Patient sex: M
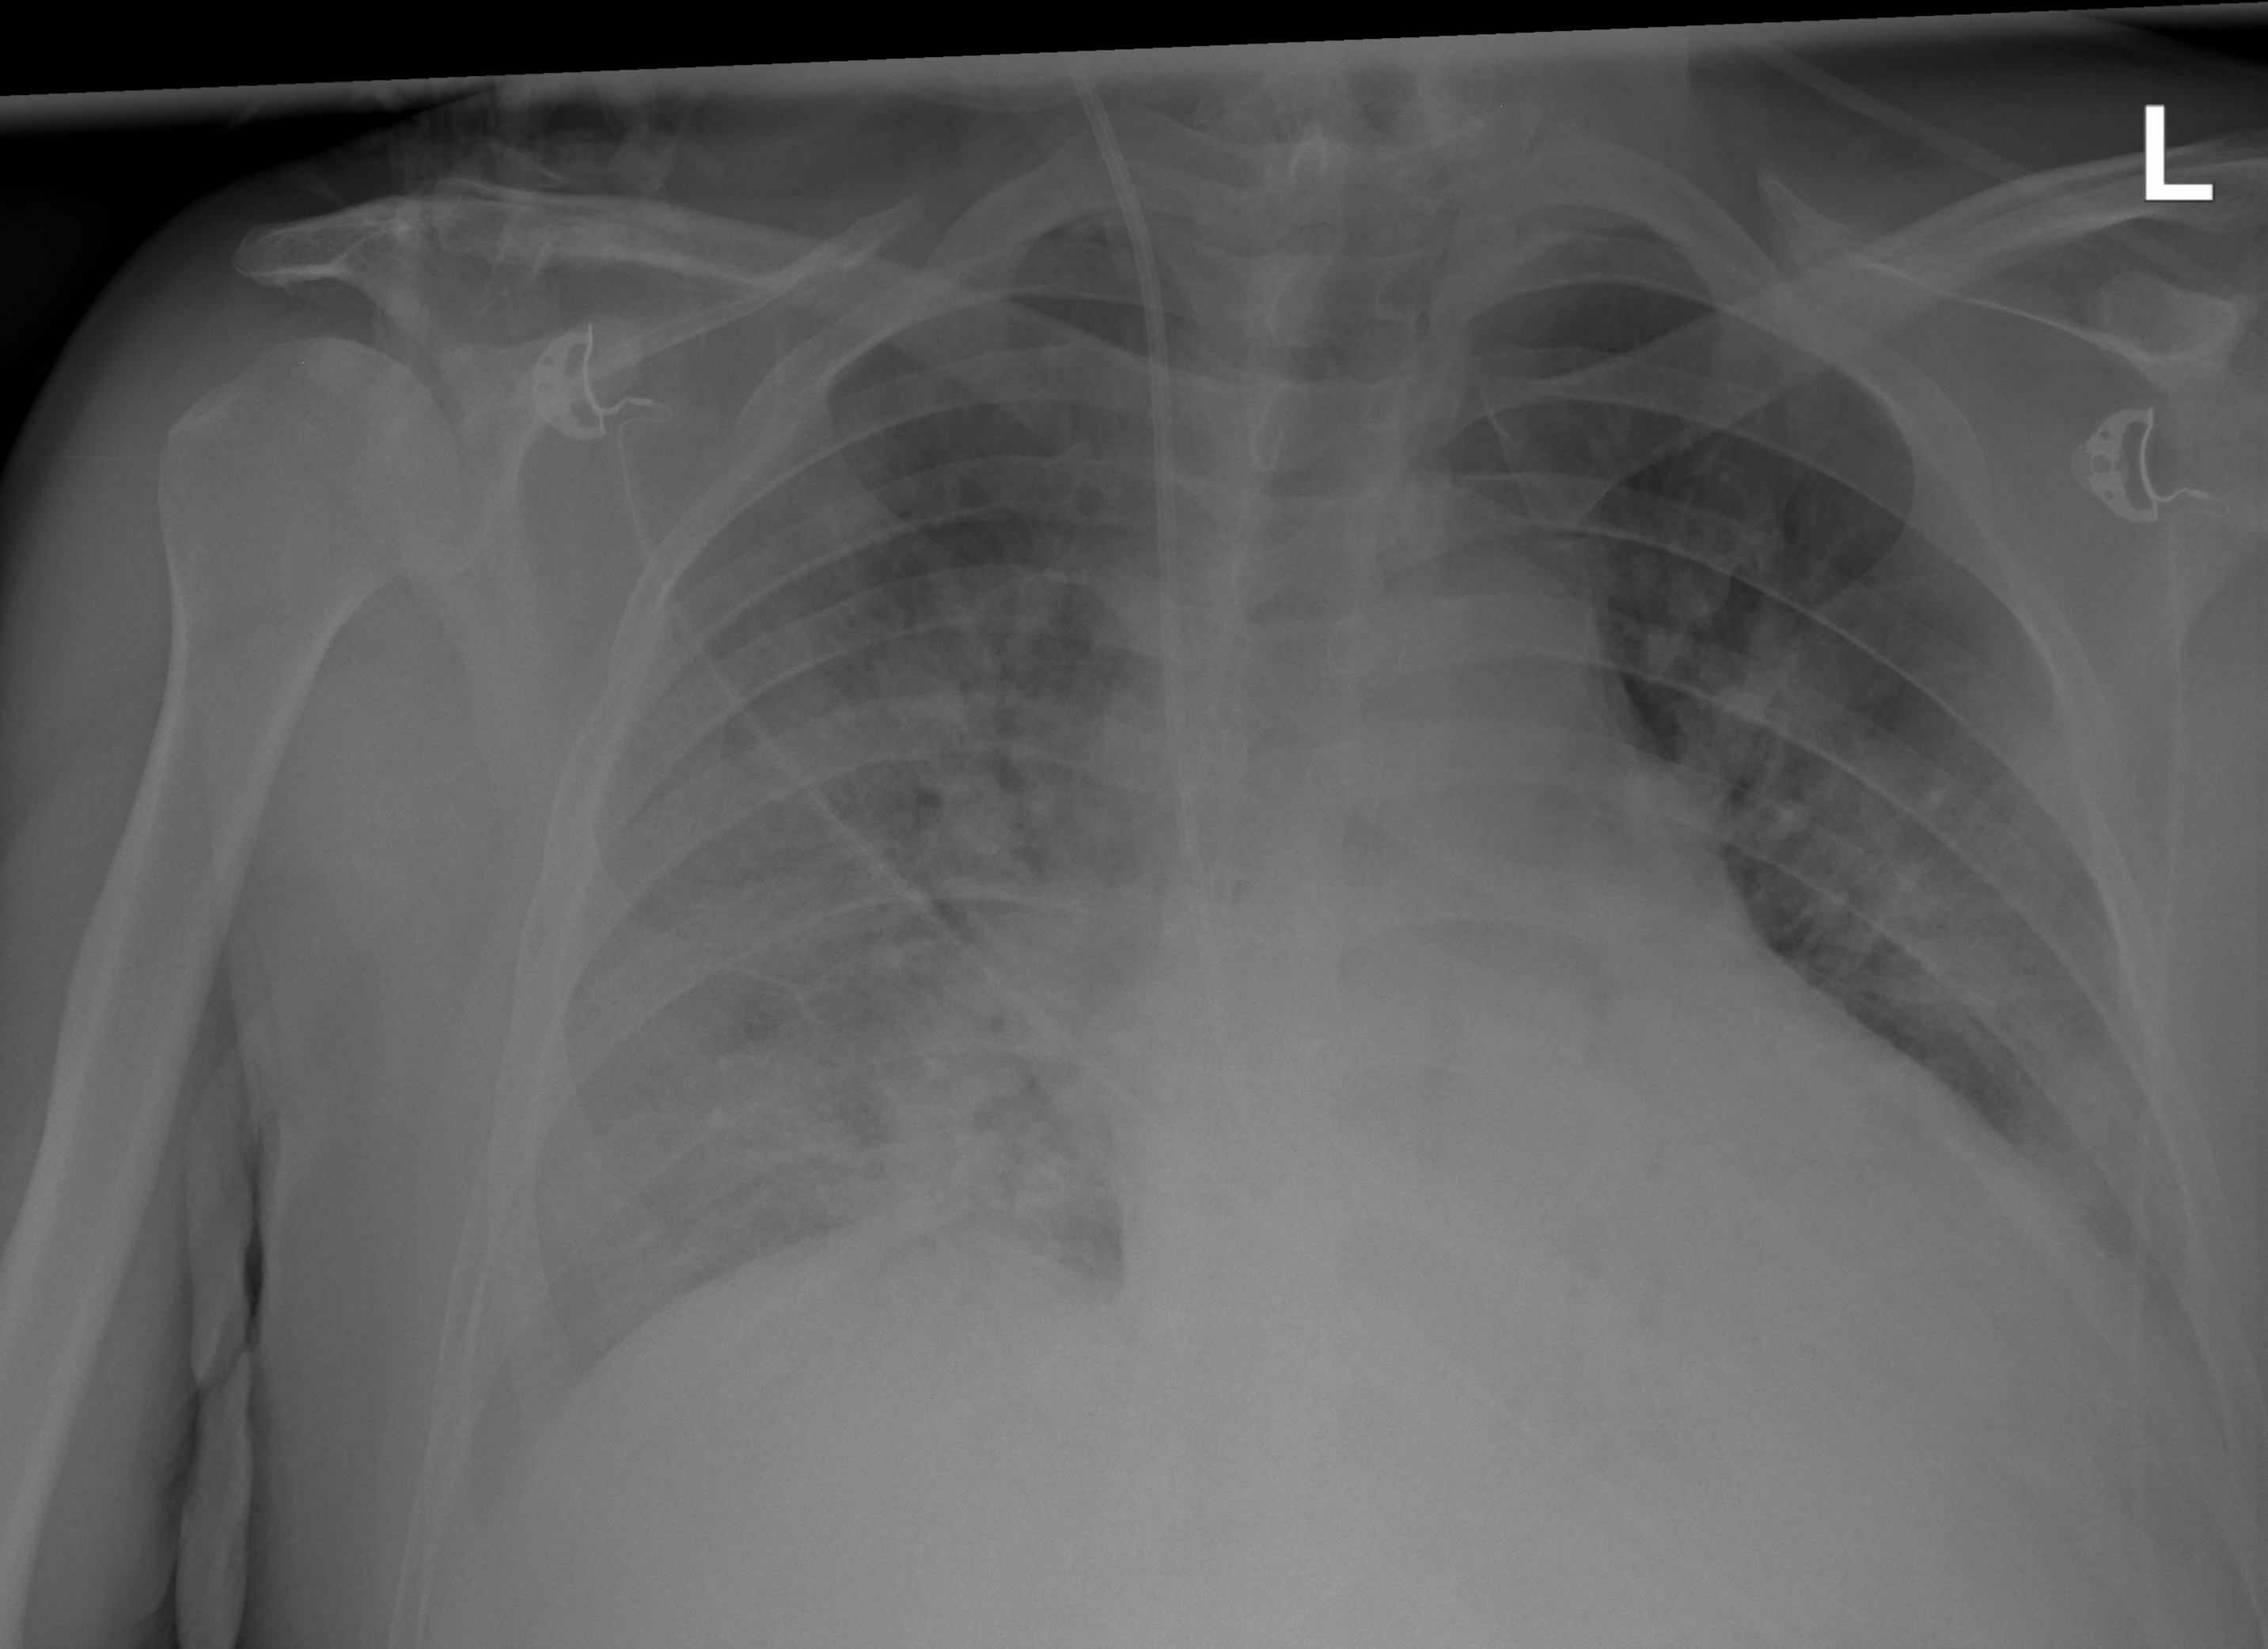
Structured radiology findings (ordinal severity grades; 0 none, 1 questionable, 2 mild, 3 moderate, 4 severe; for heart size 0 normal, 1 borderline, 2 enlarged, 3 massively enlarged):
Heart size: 2
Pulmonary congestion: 0
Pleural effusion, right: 2
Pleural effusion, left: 2
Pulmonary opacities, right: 4
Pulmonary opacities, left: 3
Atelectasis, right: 3
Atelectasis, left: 3